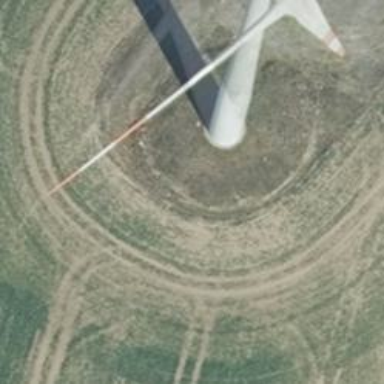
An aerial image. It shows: Wind generator using horizontal axis wind turbines.